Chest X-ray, AP view. Patient: 66 years old, sex M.
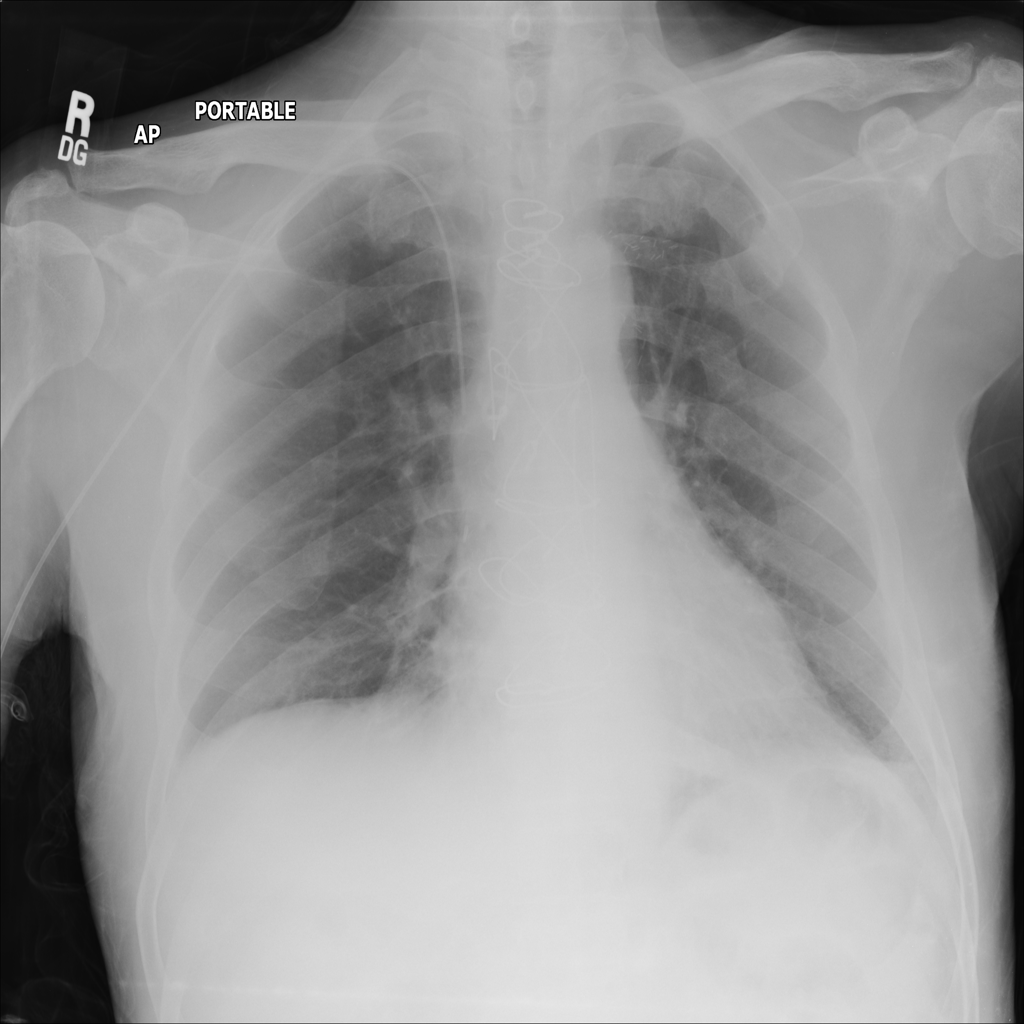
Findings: No Finding